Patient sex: M
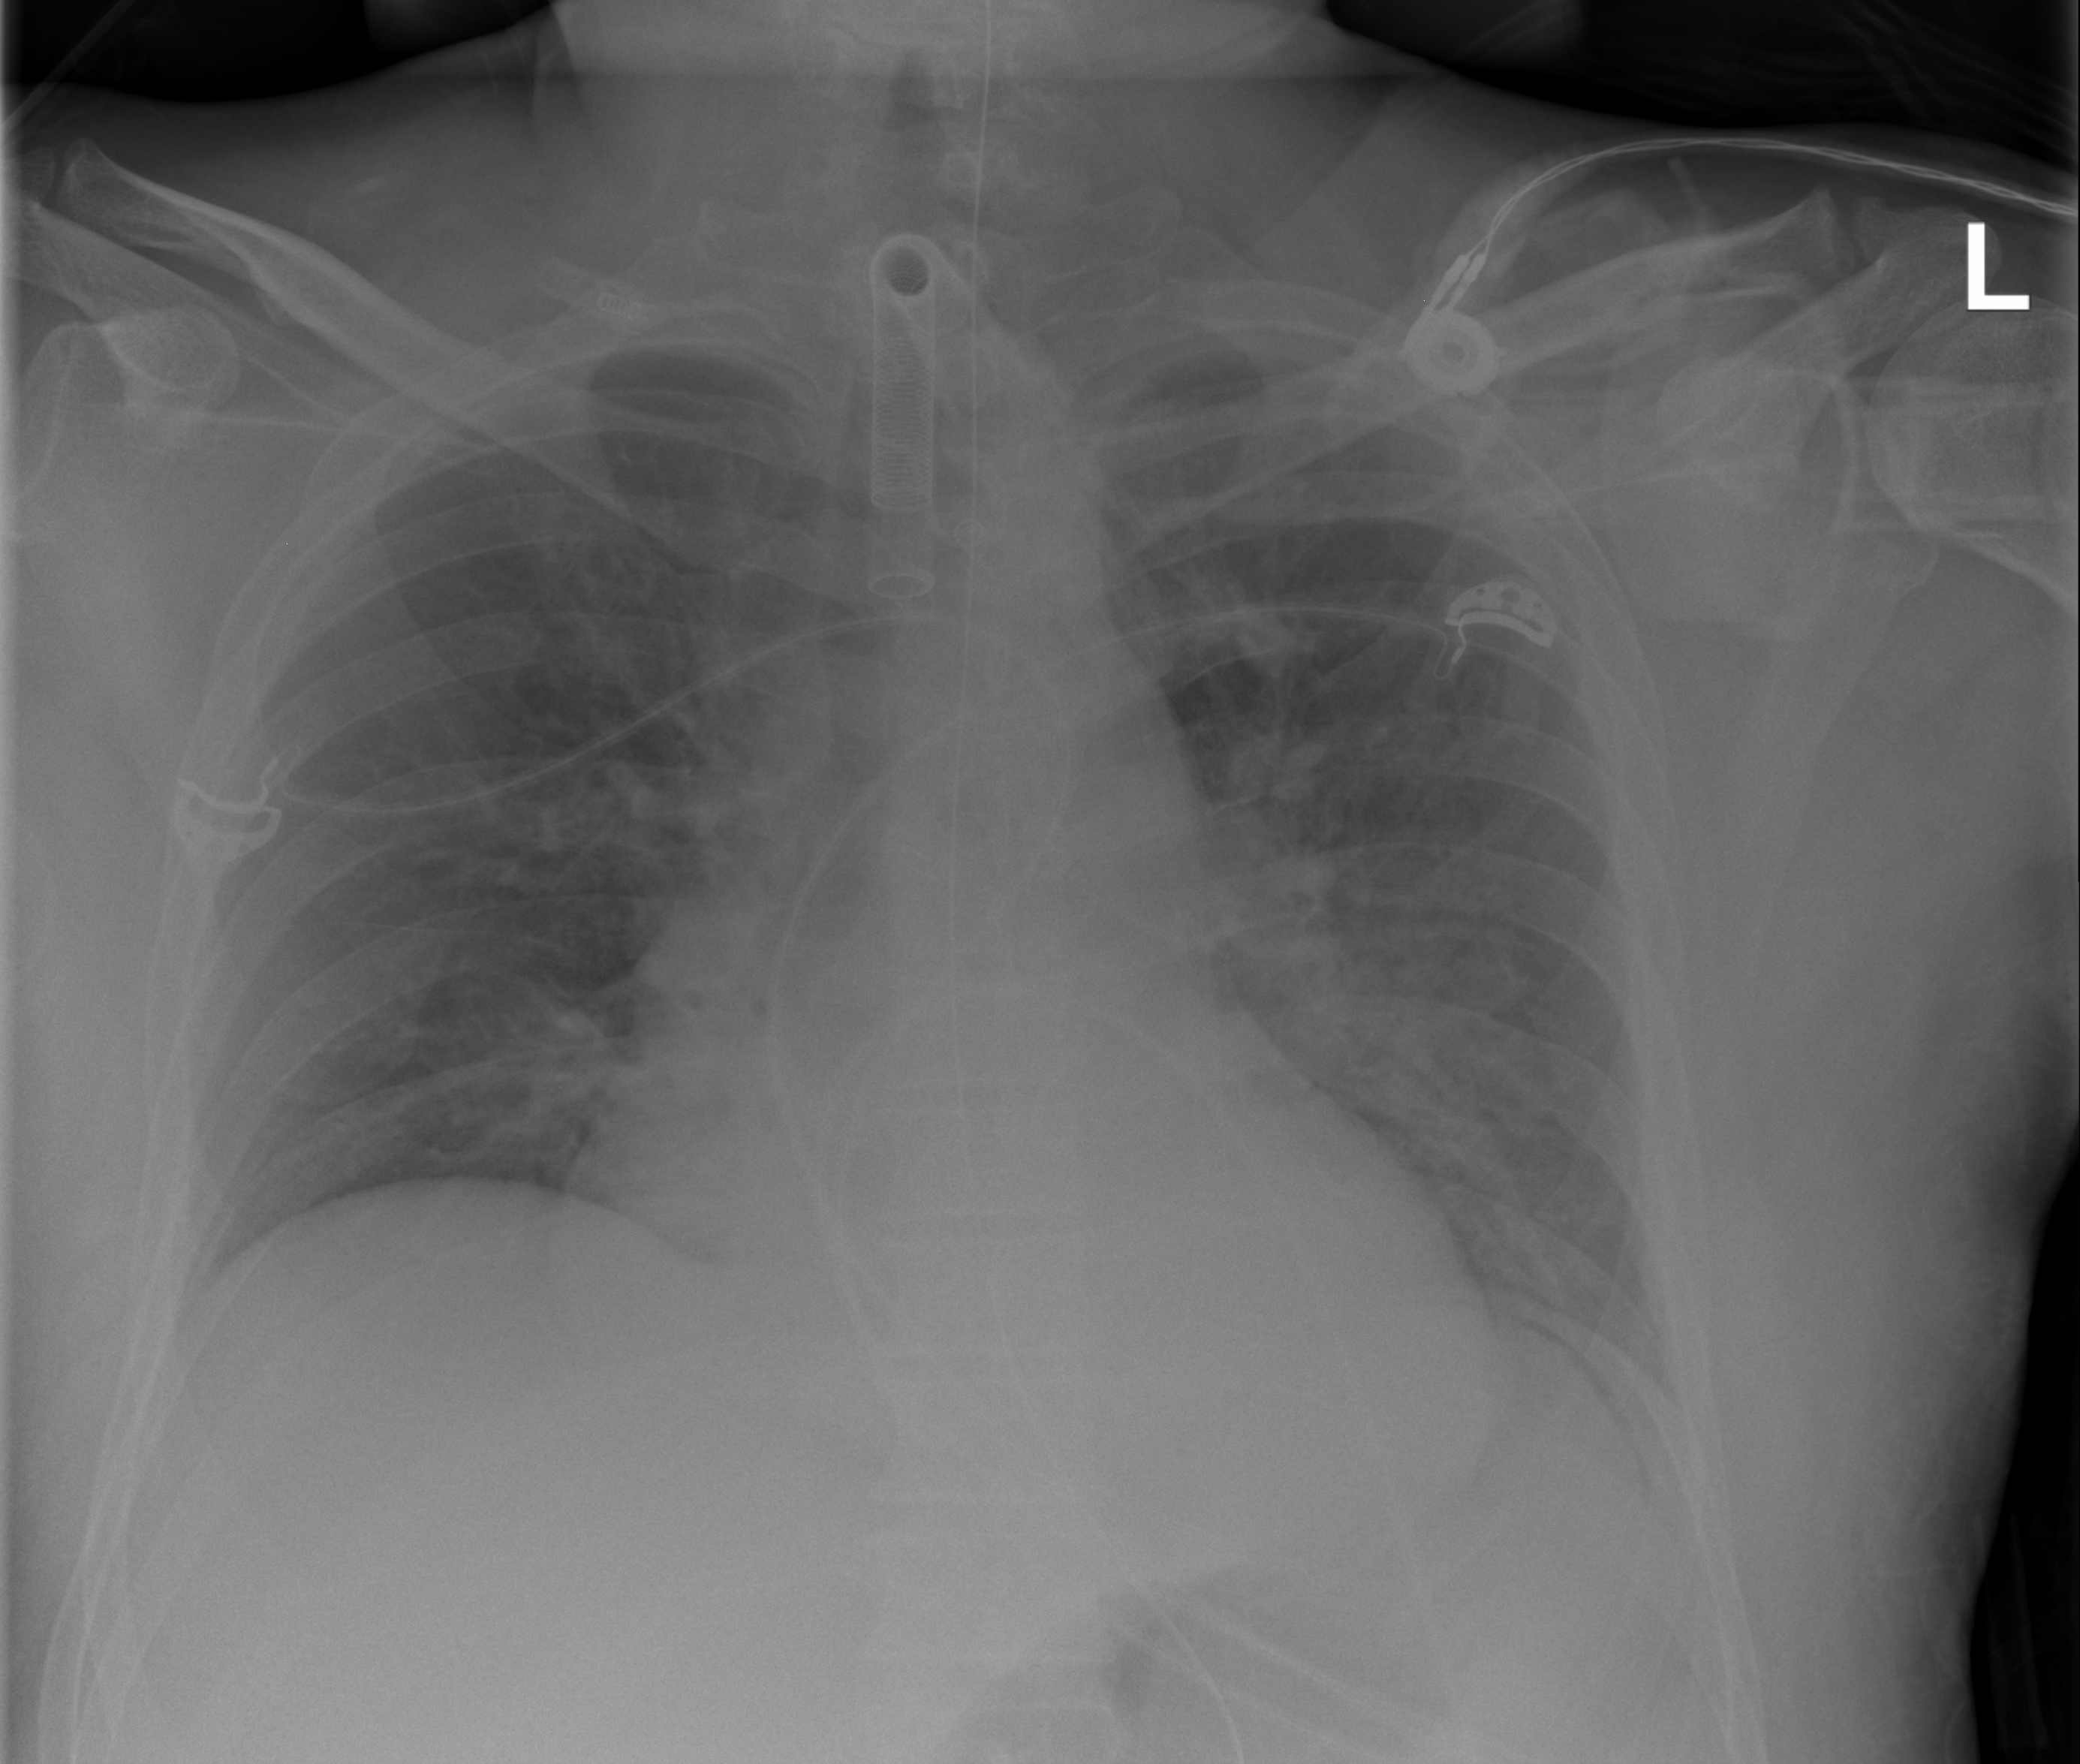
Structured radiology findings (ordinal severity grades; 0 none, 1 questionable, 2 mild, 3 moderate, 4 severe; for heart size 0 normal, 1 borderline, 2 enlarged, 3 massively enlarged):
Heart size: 2
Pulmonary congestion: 2
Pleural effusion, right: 0
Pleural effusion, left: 2
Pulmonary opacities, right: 1
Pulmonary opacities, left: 3
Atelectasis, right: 1
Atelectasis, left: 2